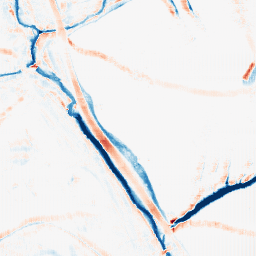
Category: morphological
Decomposition family: morphological_square
Decomposition parameters: operation: average
size: 10
Upsampling method: fft_zeropad
Upsampling parameters: scale: 8
Upsampling scale: 8